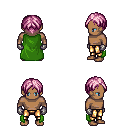
a pixel art fantasy rpg character, male body template, human, dark skin, green cape, gold greaves, pink parted hairstyle, metal gloves, four views (front, back, left, right), 2x2 character sprite sheet, small pixel art, hard edges, no anti-aliasing